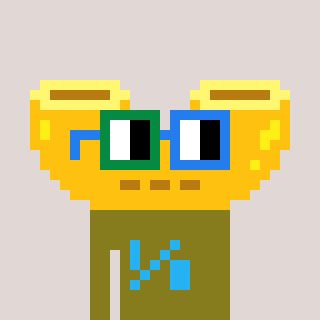
a pixel art character with square green and blue glasses, a macaroni-shaped head and a gunk-colored body on a warm background